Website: bh-photo
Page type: address-validator
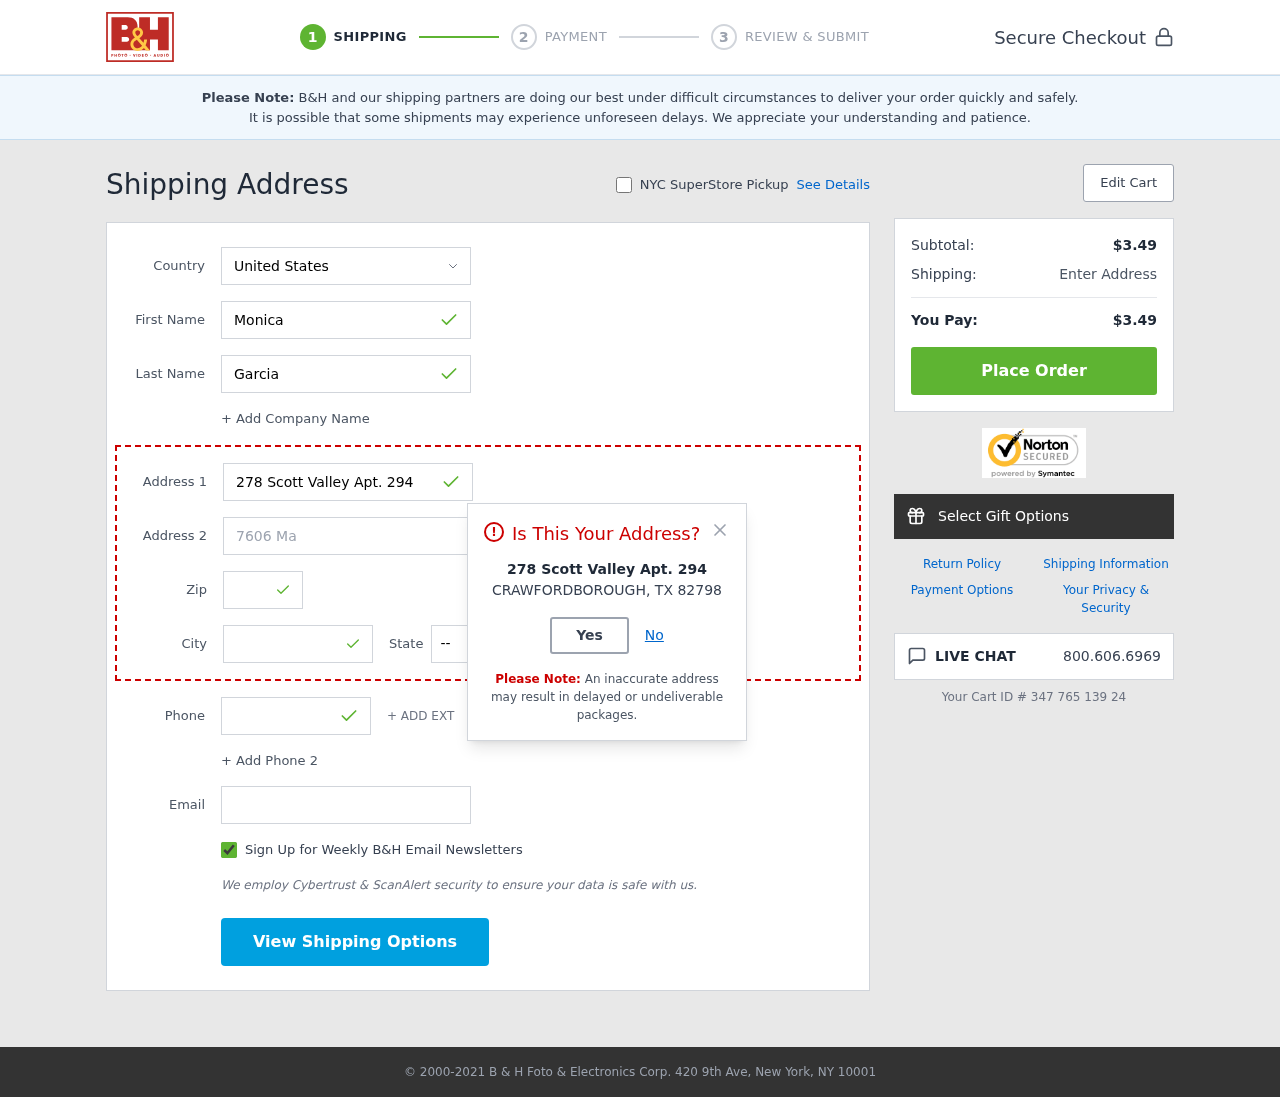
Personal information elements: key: PII_CITY
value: Crawfordborough
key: PII_COUNTRY
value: United States
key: PII_EMAIL
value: monicagarcia@yahoo.com
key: PII_FIRSTNAME
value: Monica
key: PII_LASTNAME
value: Garcia
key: PII_PHONE
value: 8838845557
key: PII_POSTCODE
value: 82798
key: PII_STATE_ABBR
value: TX
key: PII_STREET
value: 278 Scott Valley Apt. 294
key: PII_STREET2
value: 7606 Martinez Court
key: PII_CITY_MODAL
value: CRAWFORDBOROUGH
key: PII_POSTCODE_FULL
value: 82798
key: PII_POSTCODE_NUMERIC
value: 82798
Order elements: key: ORDER_SUBTOTAL
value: $3.49
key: ORDER_TOTAL
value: $3.49
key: ORDER_ID
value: Your Cart ID # 347 765 139 24